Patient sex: F
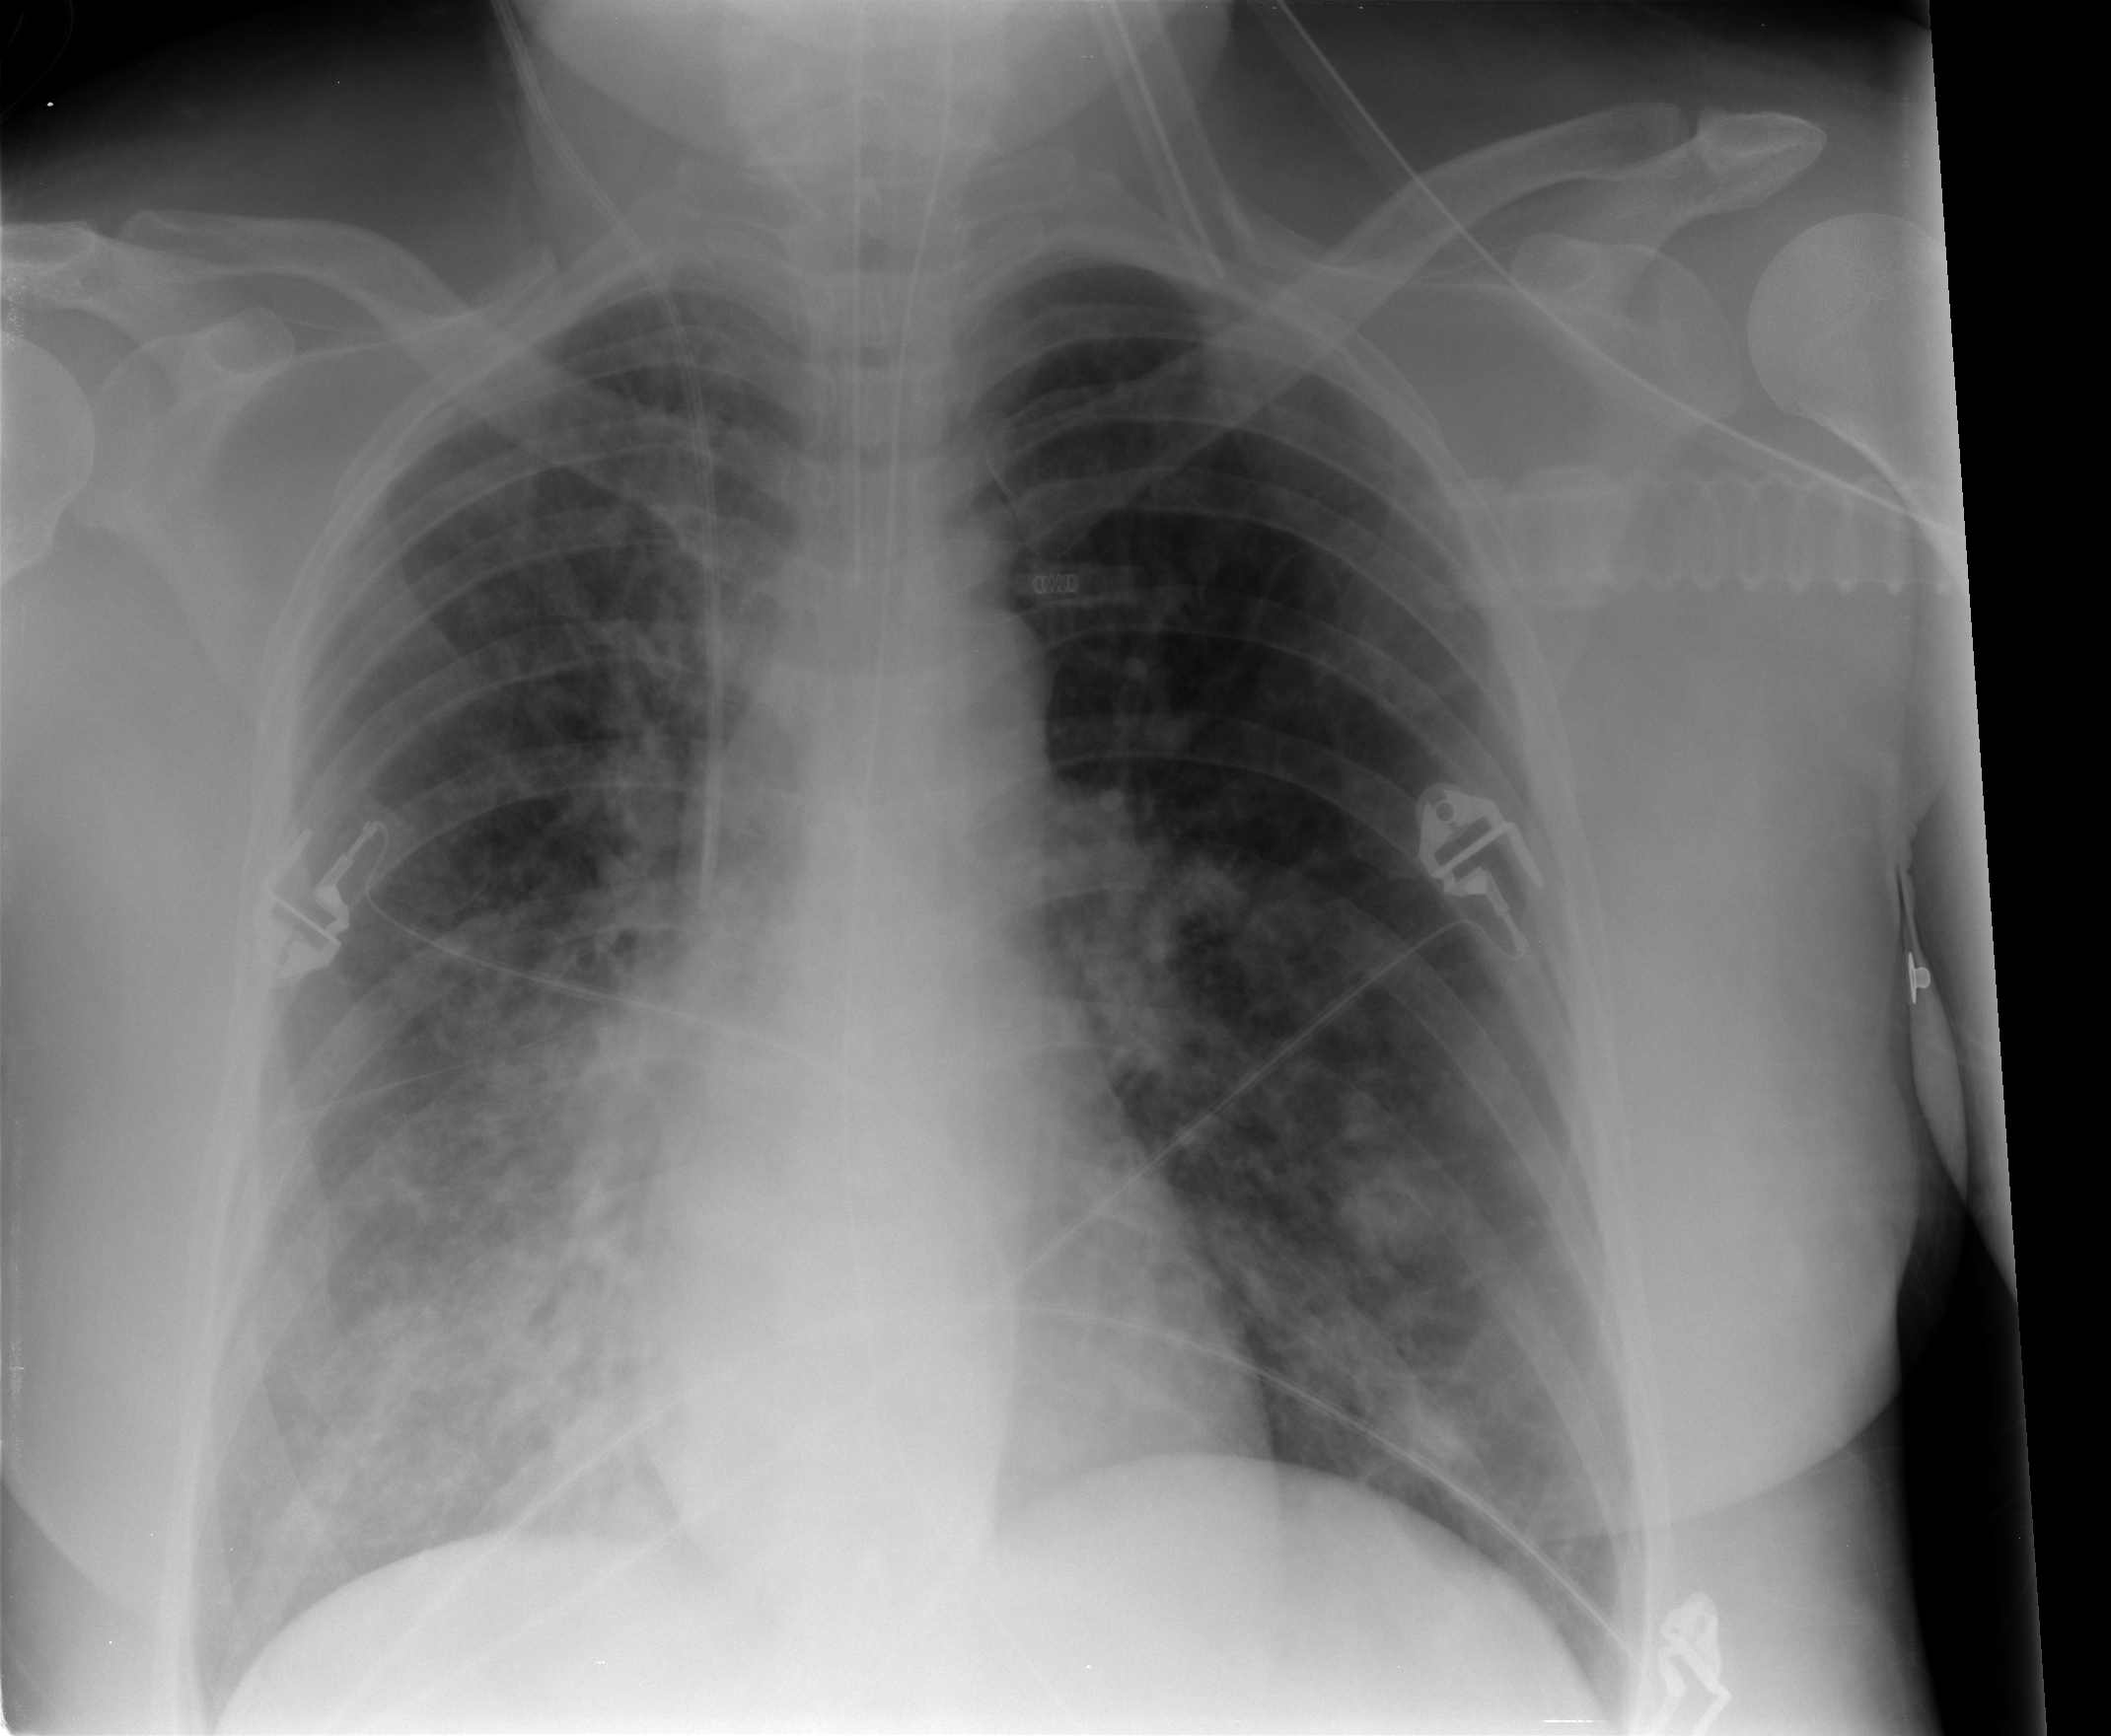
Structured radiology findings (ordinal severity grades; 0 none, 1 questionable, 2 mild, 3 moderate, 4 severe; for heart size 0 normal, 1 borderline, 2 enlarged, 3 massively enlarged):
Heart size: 0
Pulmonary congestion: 3
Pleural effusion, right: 0
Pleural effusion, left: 0
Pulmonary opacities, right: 3
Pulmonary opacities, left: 2
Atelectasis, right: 2
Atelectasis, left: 2